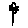
Label: flower